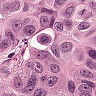
Metastatic tissue present: yes